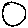
Label: circle